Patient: sex M, age 64
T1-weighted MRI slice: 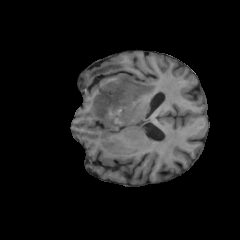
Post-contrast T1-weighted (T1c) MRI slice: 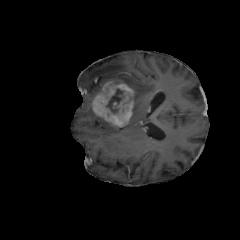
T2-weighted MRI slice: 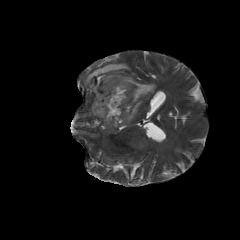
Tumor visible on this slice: yes
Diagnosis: Glioblastoma, IDH-wildtype
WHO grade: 4